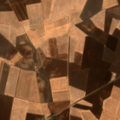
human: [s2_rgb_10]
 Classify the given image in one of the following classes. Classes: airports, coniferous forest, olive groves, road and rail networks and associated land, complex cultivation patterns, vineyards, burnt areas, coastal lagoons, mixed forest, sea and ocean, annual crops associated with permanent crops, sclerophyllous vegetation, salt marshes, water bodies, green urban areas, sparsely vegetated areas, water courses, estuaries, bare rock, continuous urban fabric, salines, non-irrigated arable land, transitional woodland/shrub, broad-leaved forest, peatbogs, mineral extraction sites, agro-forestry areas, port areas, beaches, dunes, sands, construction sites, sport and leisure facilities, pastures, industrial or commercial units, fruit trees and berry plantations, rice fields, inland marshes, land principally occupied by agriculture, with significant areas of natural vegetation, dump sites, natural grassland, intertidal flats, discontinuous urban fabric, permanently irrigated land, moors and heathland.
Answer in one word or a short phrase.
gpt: non-irrigated arable land